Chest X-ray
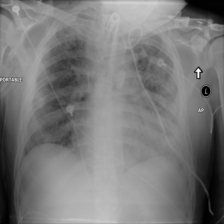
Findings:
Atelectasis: negative
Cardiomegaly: negative
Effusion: negative
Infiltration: negative
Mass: negative
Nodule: negative
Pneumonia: negative
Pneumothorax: negative
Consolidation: negative
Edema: negative
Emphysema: negative
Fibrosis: negative
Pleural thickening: negative
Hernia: negative